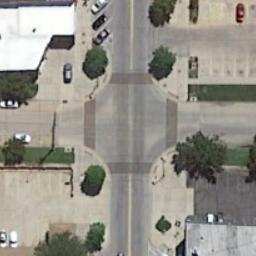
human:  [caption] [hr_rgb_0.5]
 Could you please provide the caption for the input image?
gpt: There are many different shapes of buildings beside the intersection .

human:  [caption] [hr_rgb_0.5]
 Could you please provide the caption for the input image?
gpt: There was traffic at the intersection .

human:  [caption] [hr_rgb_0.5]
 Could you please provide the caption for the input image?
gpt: An intersection with sparse traffic is between some buildings and parking lots .

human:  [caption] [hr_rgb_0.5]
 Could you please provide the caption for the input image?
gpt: There are several vehicles on the road at the intersection, There are several buildings and some trees around the intersection, And many cars are parked in the open space near the intersection .

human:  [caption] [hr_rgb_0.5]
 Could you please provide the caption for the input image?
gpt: There are parking lots with several cars around the intersection .